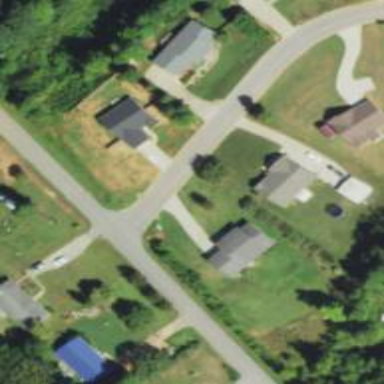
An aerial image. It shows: Driveway leading to service road.